Field crop: tomato
Growth stage: 2
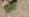
Species: solanum